Interaction volume radius: 5 \u00c5
Interaction volume height: 20 \u00c5
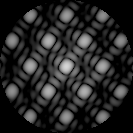
Disorder parameter: 0.06451